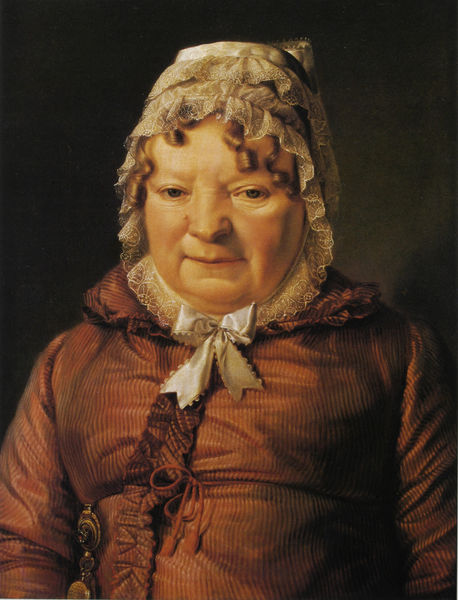
Titel: Bildnis der Mutter des Hauptmannes J.C. von Stierle-Holzmeister
Künstler: Ferdinand Georg Waldmüller
Standort: Berlin
Institution: Staatliche Museen zu Berlin, Preußischer Kulturbesitz
Schlagwörter: dunkel, gemälde, haut, schatten, weiß, braun, busen, frau, frisur, haar, hell, hintergrund, hut, kleid, licht, mund, nase, orange, schmuck, schwarz, stirn, blick, dame, rot, beige, haube, malerei, schleife, alt, blond, jacke, kappe, mütze, alte, arme, augen, band, bluse, falten, gesicht, inkarnat, kleidung, kragen, spitze, bild, bildnis, portrait, porträt, öl, haare, mantel, reich, schnur, schnüre, stickerei, stoff, mutter, schleifen, brosche, brustbild, en face, england, frontal, kinn, locken, rosa, seide, genre, kopfbedeckung, lächeln, magd, wangen, backen, bäuerin, farbe, dick, falte, füllig, kopftuch, ernst, schmal, glanz, gestreift, maler, streifen, uhr, glänzend, kordel, quaste, gesenkt, nachdenklich, rüschen, satin, fett, orden, proträt, lustig, biedermeier, runzeln, anhänger, doppelkinn, medallion, bürgerlich, rouge, gebunden, skeptisch, niederländer, naturalistisch, taschenuhr, femme, empire, bänder, alte frau, oma, schmallippig, rostrot, lady, robe, englisch, seidenstoff, schillerlocken, quasten, angewiedert, autriche, borgoise, bändel, empirestil, gown, kelidung, madallion, realisme, schleif, schleifew, schmck, speck, strähnen, taillie, unförmig, unglücklich, vieille, waldmueller, warze, gros, kragn, skeptischer blick, gelockt, leberfleck, moche, seidenschleife, spitzenhaube, misstrauisch, brunette, pauvre, misstrauischer blick, augen+, klaie, rümpfen, lait